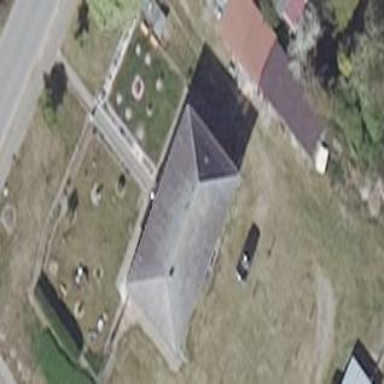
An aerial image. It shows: Hipped roof apartment building.